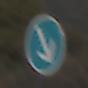
Verkehrszeichen: VorgeschriebeneVorbeifahrtRechts
Umgebung: Outdoor, Nature
Tageszeit: Midday
Wetter: PartlyCloudy
Licht: Natural
Jahreszeit: NotSpecified
Kontrast: HighContrast